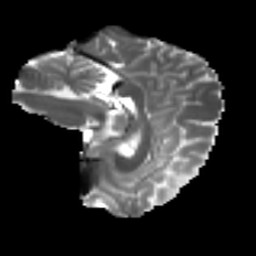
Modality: T2w
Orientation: sagittal
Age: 31
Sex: female
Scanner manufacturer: ge
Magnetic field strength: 3 T
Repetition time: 7.8 s
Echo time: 0.0606 s